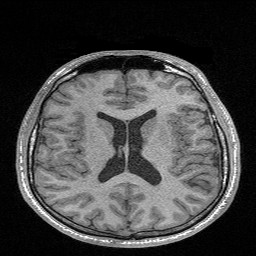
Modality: FLASH
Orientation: coronal
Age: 25
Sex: male